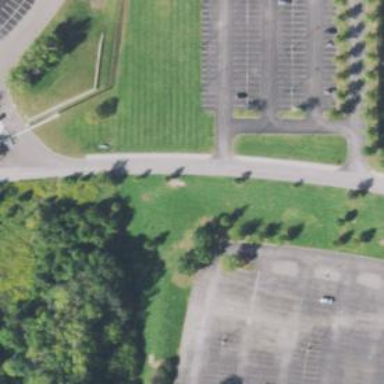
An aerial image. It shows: Disc golf tee area.